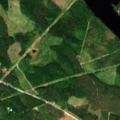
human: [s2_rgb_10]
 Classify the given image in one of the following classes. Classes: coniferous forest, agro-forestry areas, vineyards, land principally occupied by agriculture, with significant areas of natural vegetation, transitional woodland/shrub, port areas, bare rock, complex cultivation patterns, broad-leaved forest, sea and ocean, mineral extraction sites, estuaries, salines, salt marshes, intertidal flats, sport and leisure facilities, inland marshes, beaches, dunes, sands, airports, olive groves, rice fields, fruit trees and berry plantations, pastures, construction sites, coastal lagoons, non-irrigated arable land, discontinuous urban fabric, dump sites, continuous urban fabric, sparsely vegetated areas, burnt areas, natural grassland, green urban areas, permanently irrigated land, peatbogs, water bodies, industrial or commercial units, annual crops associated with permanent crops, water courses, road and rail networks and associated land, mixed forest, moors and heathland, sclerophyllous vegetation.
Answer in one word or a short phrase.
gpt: coniferous forest, mixed forest, transitional woodland/shrub, water bodies